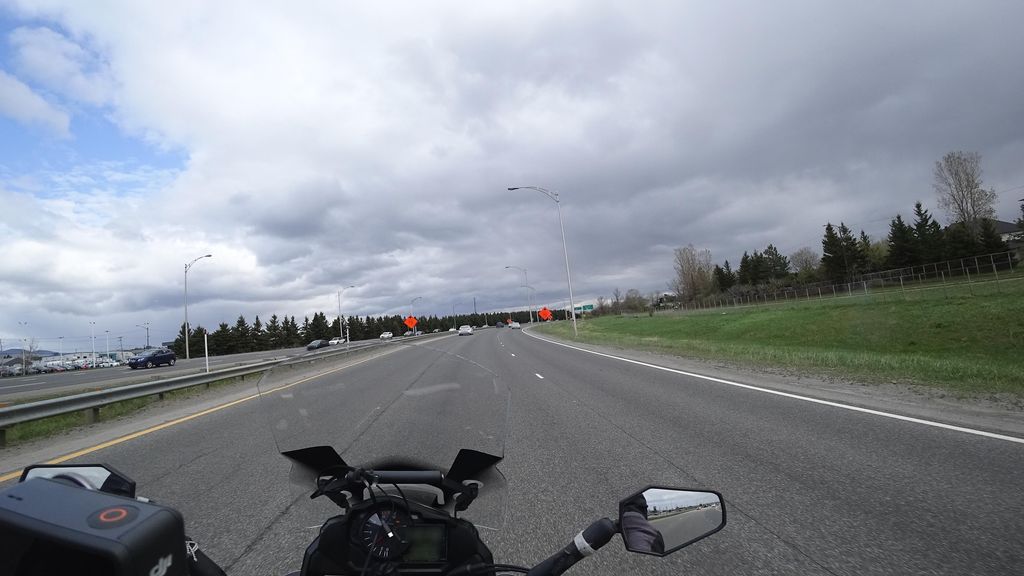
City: quebec_city